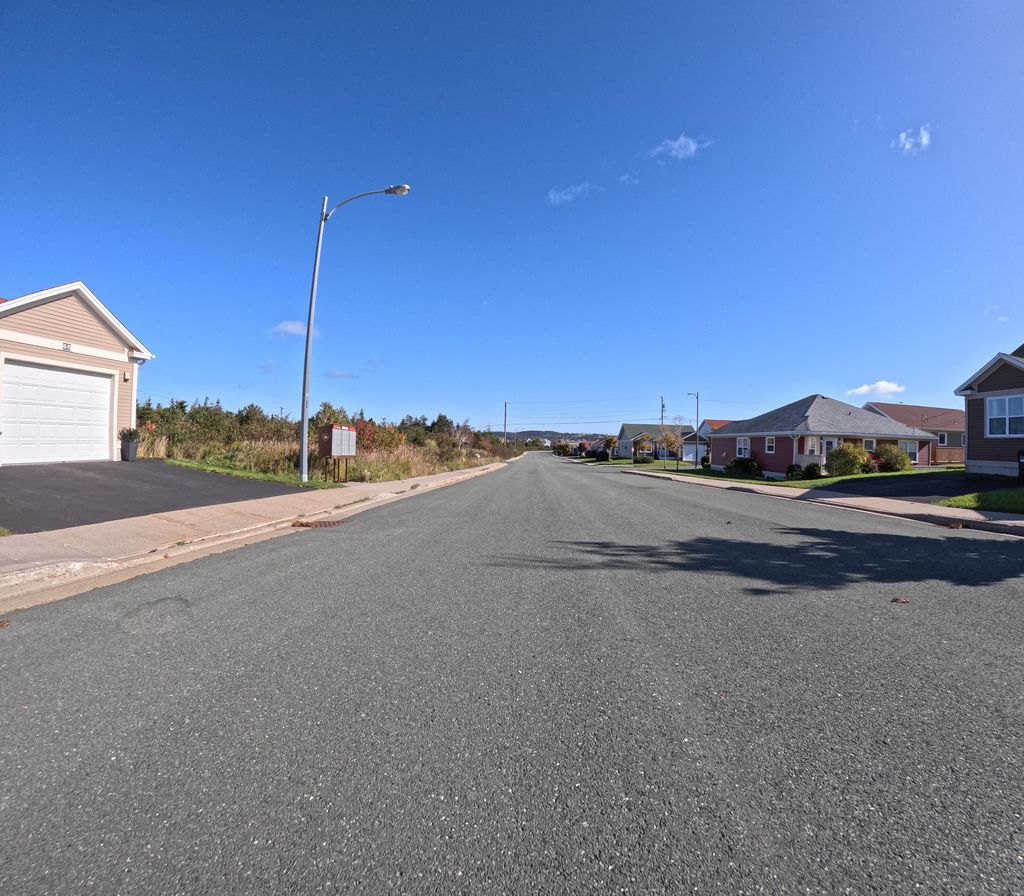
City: st_johns